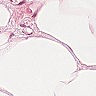
Metastatic tissue present: no